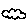
Label: cloud